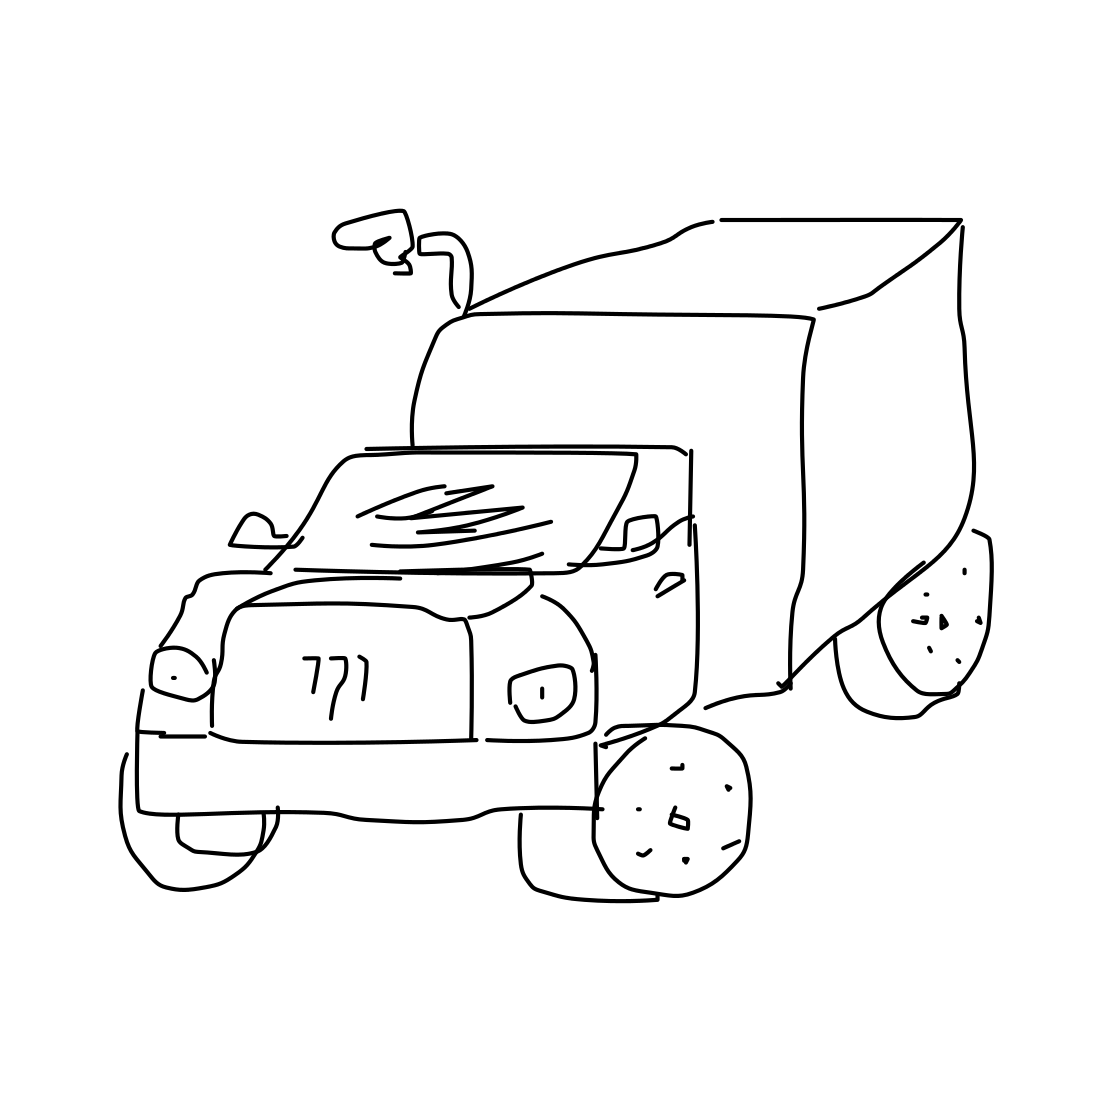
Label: truck